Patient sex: M
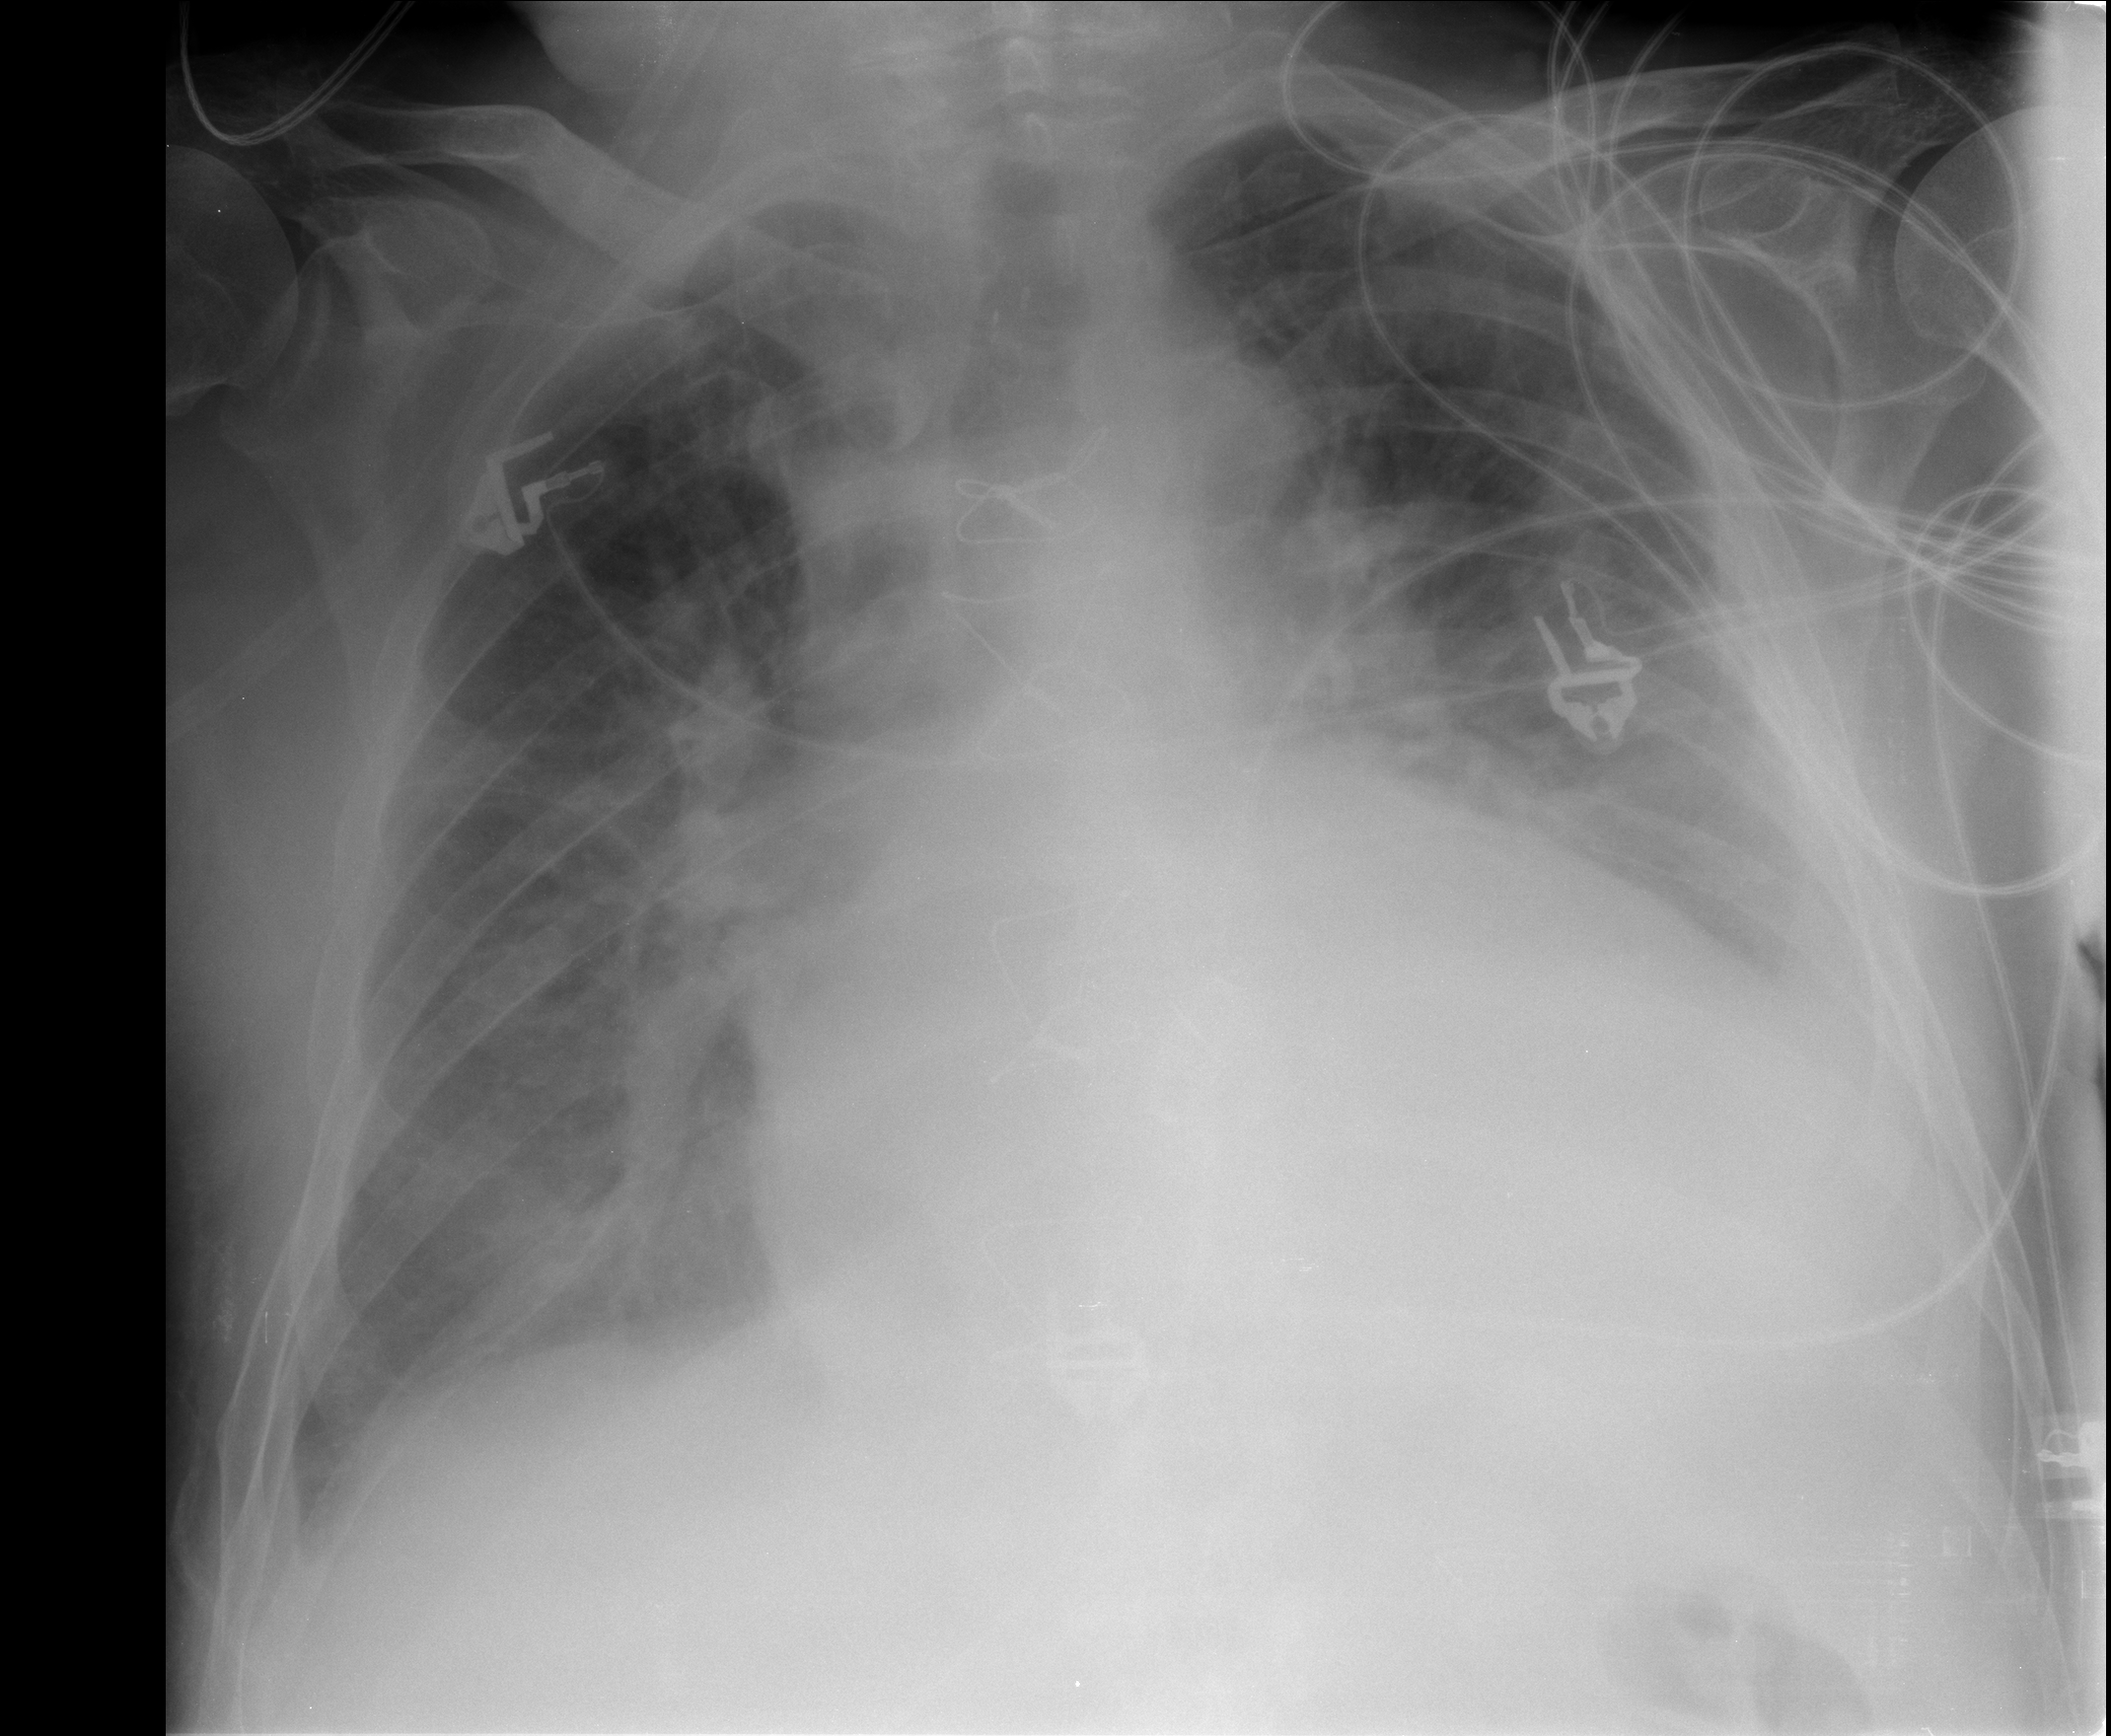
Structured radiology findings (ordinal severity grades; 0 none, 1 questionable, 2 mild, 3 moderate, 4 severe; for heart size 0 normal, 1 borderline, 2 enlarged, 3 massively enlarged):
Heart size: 3
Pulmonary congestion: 3
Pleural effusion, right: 2
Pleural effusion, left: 2
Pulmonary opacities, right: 2
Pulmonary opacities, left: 2
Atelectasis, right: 3
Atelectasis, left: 3